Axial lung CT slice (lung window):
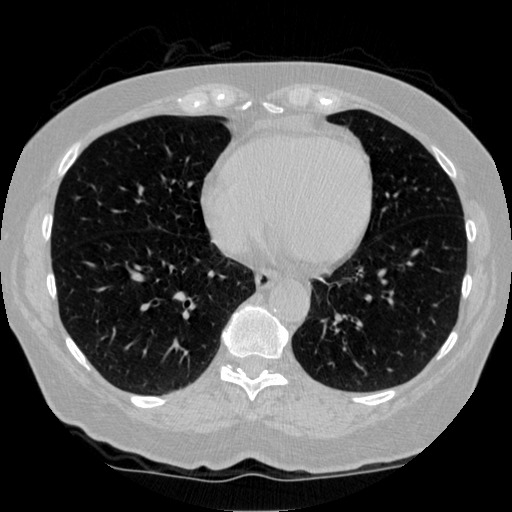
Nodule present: no